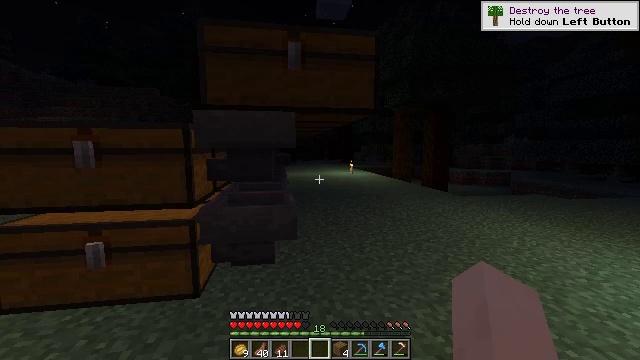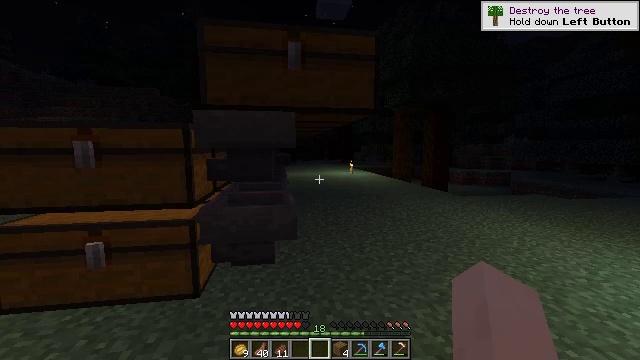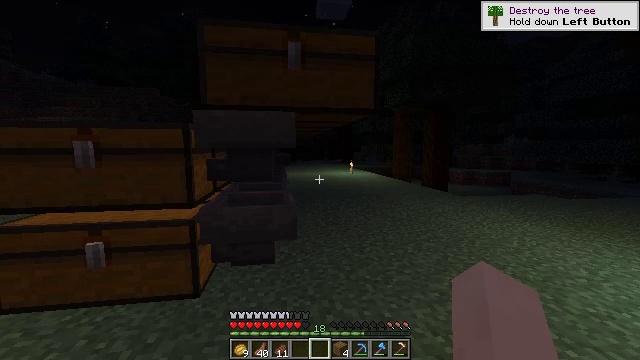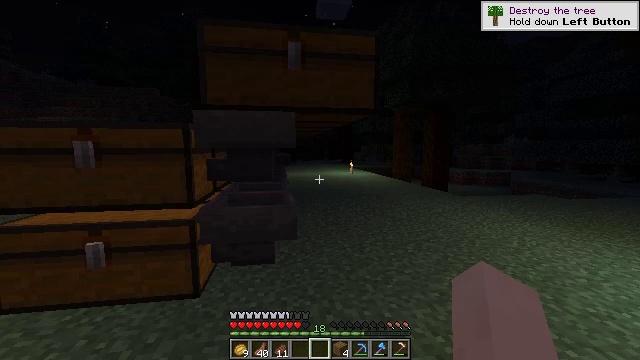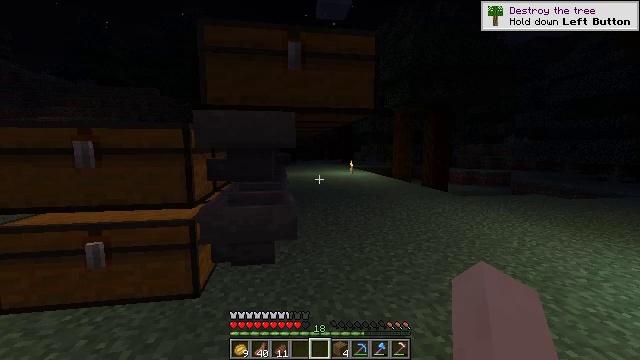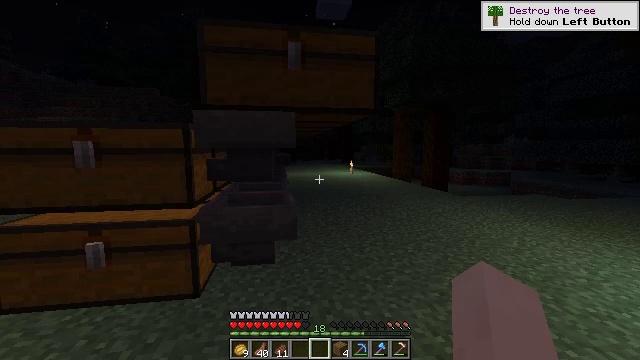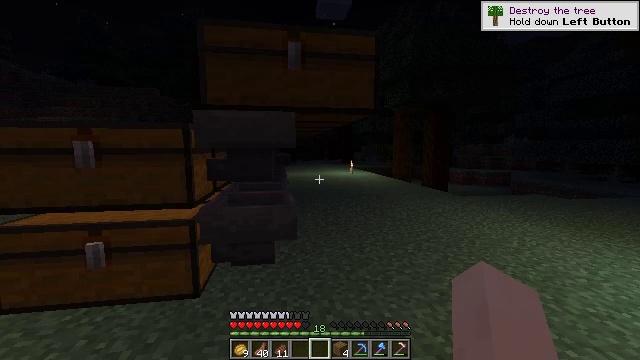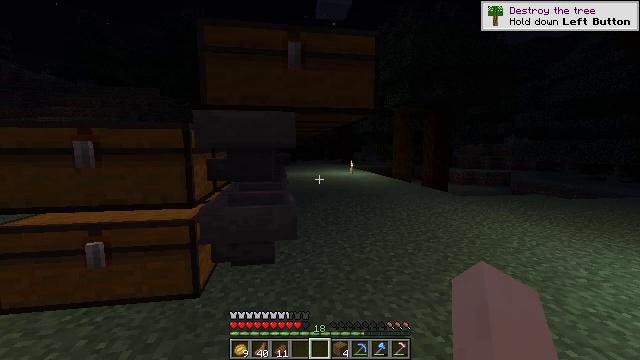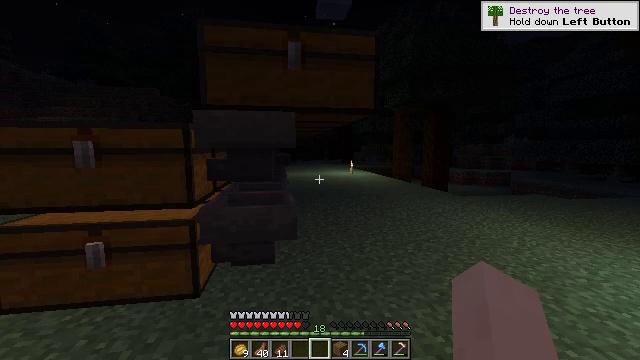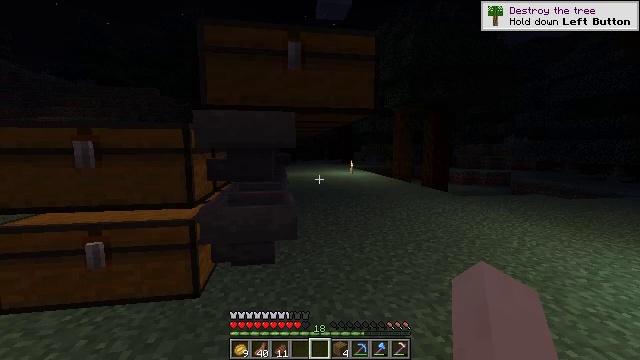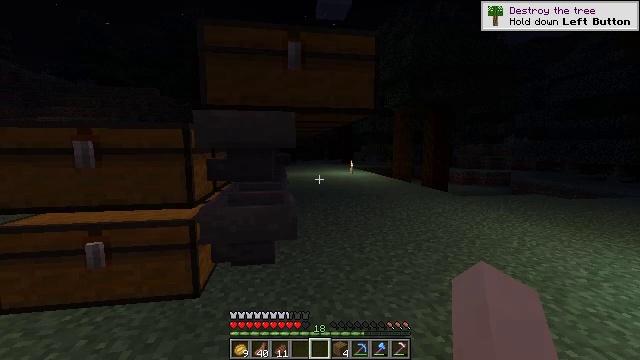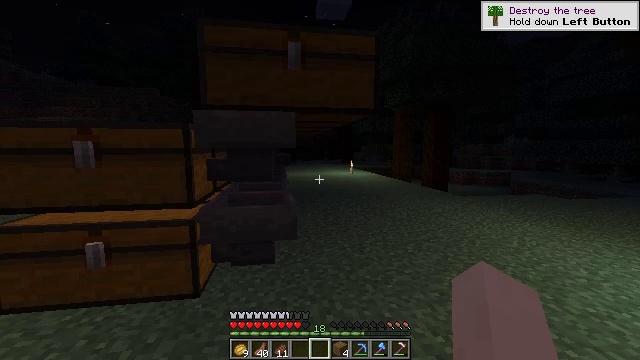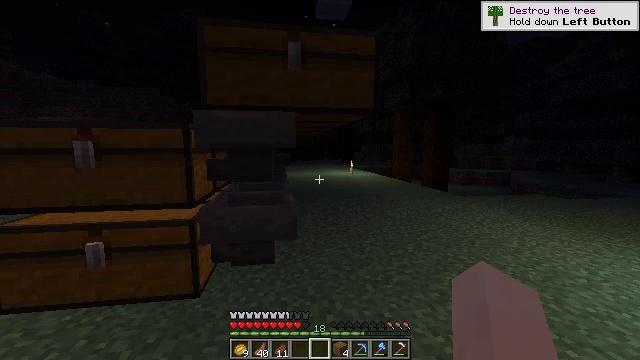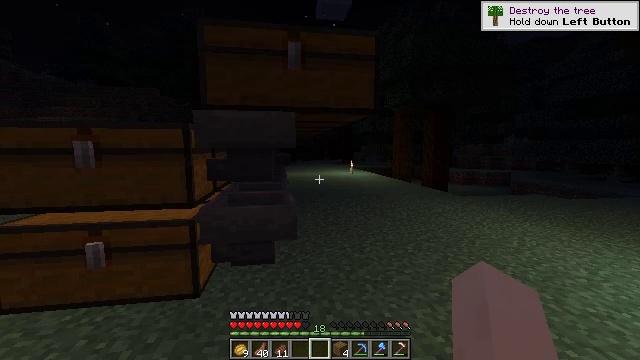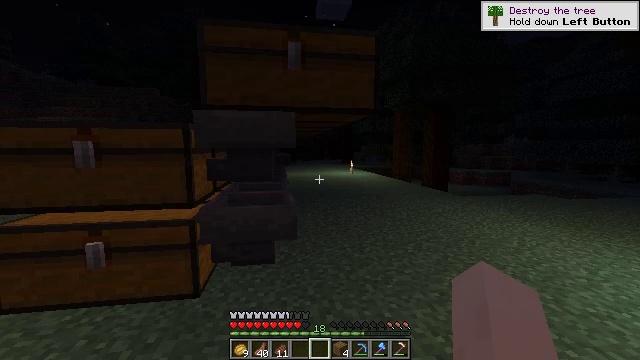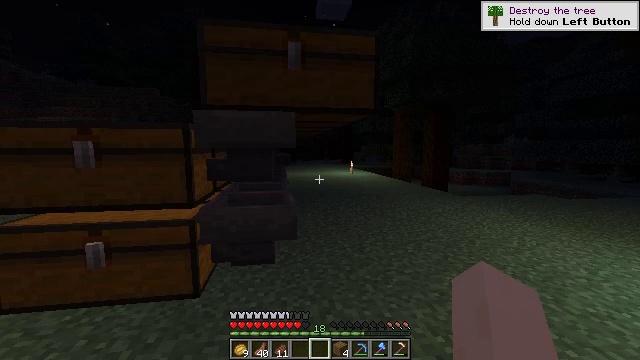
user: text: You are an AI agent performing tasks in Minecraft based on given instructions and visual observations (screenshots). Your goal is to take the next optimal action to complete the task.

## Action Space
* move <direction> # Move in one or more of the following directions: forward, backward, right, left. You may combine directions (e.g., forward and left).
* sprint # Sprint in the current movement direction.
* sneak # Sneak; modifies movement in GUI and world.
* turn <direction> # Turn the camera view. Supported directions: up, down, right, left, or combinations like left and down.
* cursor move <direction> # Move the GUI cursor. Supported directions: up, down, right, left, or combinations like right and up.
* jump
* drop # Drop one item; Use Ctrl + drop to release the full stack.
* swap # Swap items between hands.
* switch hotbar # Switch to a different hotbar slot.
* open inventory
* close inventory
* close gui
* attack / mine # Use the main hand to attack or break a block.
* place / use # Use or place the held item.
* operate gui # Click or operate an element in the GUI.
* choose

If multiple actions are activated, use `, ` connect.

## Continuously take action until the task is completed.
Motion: motion action
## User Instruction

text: mine block trapped chest
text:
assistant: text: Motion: no_op
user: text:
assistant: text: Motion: no_op
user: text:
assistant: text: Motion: no_op
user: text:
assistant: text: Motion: no_op
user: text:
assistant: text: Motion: no_op
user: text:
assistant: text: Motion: no_op
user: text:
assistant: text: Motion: no_op
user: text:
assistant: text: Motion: no_op
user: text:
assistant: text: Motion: no_op
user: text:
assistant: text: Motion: no_op
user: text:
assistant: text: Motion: no_op
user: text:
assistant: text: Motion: no_op
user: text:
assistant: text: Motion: no_op
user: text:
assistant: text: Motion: no_op
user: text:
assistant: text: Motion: no_op
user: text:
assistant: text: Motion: no_op
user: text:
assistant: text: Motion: no_op
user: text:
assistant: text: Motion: no_op
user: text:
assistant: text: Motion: no_op
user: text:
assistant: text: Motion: no_op
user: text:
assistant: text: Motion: no_op
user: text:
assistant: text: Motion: no_op
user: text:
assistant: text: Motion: no_op
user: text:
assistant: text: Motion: no_op
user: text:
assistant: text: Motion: no_op
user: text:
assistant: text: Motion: no_op
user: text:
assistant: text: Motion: no_op
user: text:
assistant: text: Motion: no_op
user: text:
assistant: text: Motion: no_op
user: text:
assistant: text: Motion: no_op